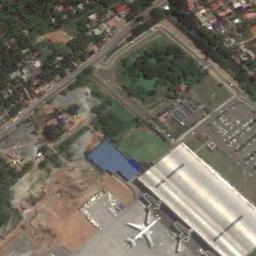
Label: airplane